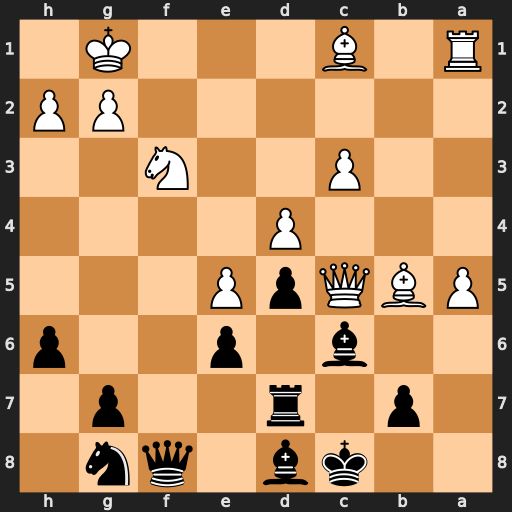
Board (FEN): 2kb1qn1/1p1r2p1/2b1p2p/PBQpP3/3P4/2P2N2/6PP/R1B3K1
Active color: b
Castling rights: -
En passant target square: -
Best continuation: Qxc5 dxc5 Bxb5